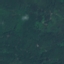
Land use / land cover: Forest